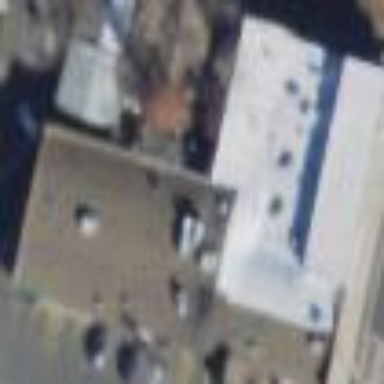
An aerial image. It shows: Commercial building.